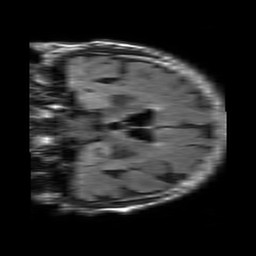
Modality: FLAIR
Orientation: coronal
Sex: male
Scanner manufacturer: philips
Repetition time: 11 s
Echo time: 0.125 s